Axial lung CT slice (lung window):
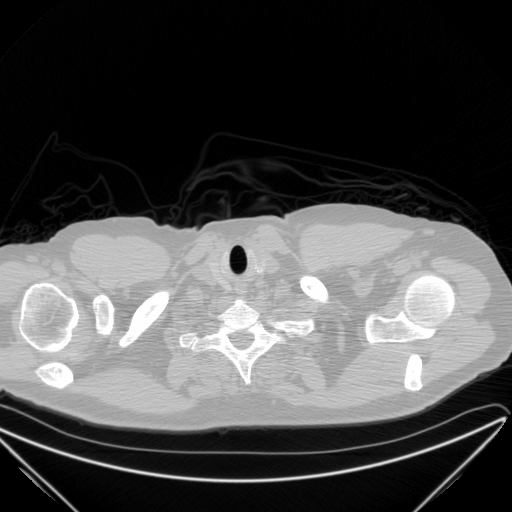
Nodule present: no